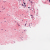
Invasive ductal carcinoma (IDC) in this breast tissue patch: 0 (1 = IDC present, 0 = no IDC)